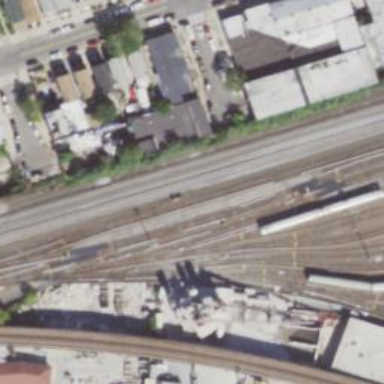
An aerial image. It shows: Electrified rail yard in service.